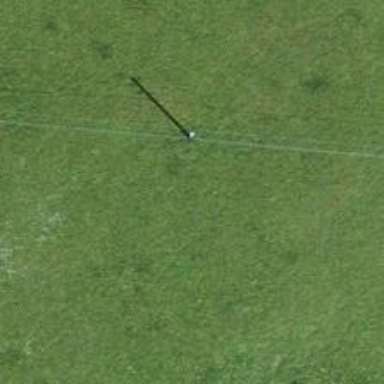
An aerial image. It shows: Power pole.